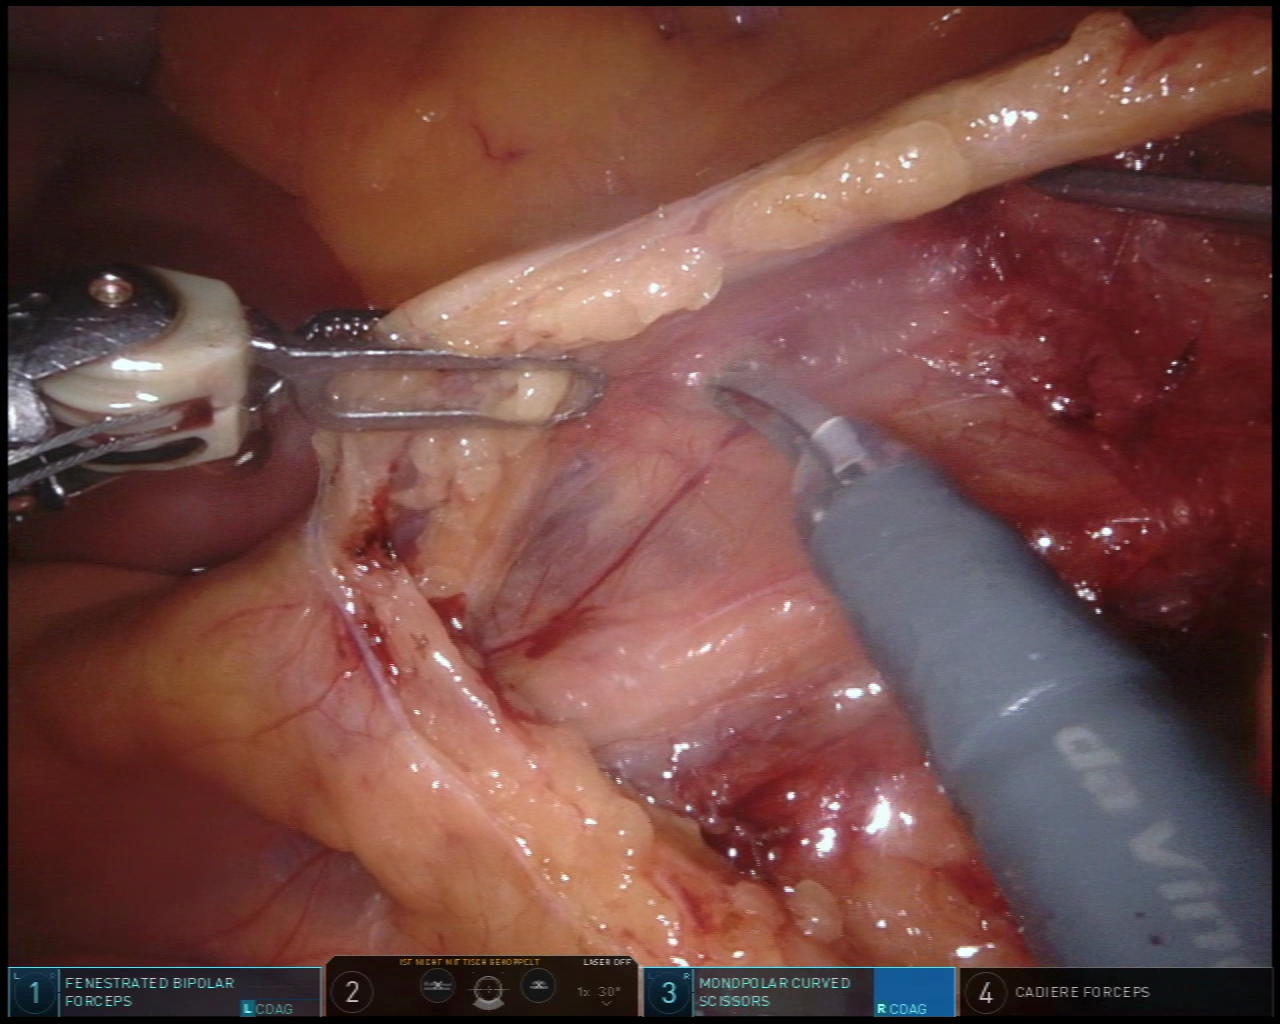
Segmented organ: small_intestine
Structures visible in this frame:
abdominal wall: no
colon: no
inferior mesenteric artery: yes
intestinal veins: yes
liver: no
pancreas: no
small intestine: yes
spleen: no
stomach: no
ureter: no
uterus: no
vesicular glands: no